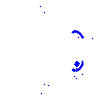
Particle: electron